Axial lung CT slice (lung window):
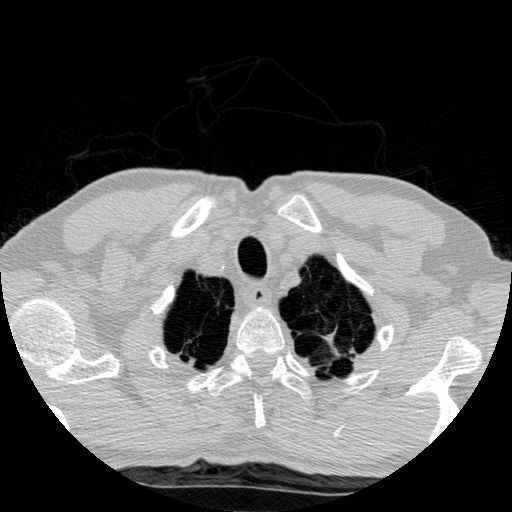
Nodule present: no